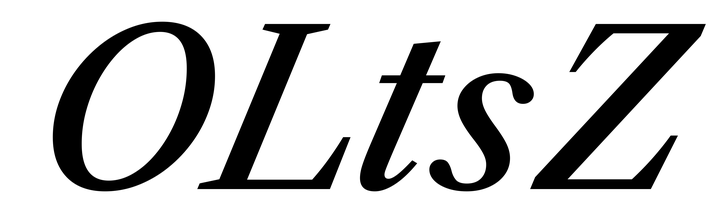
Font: LibreCaslonText-Italic_Medium_Italic